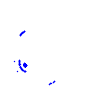
Particle: electron